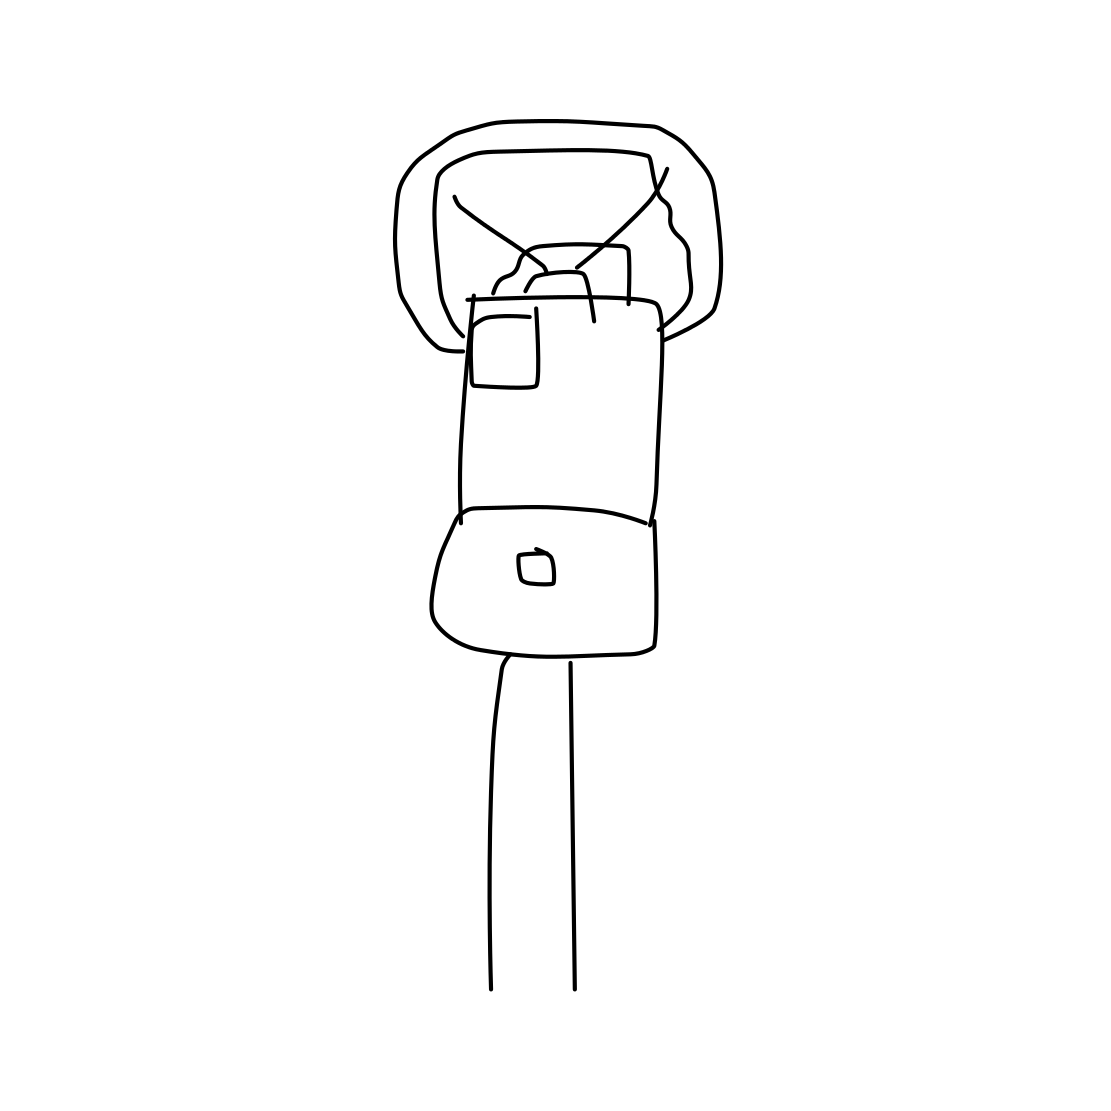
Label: parking meter